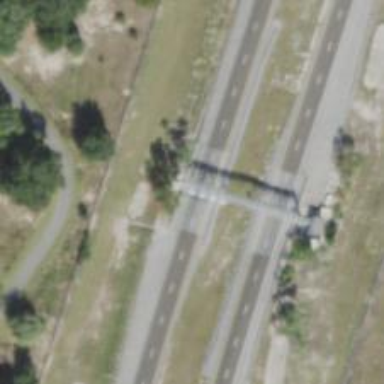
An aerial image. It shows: Toll gantry on the road.